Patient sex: M
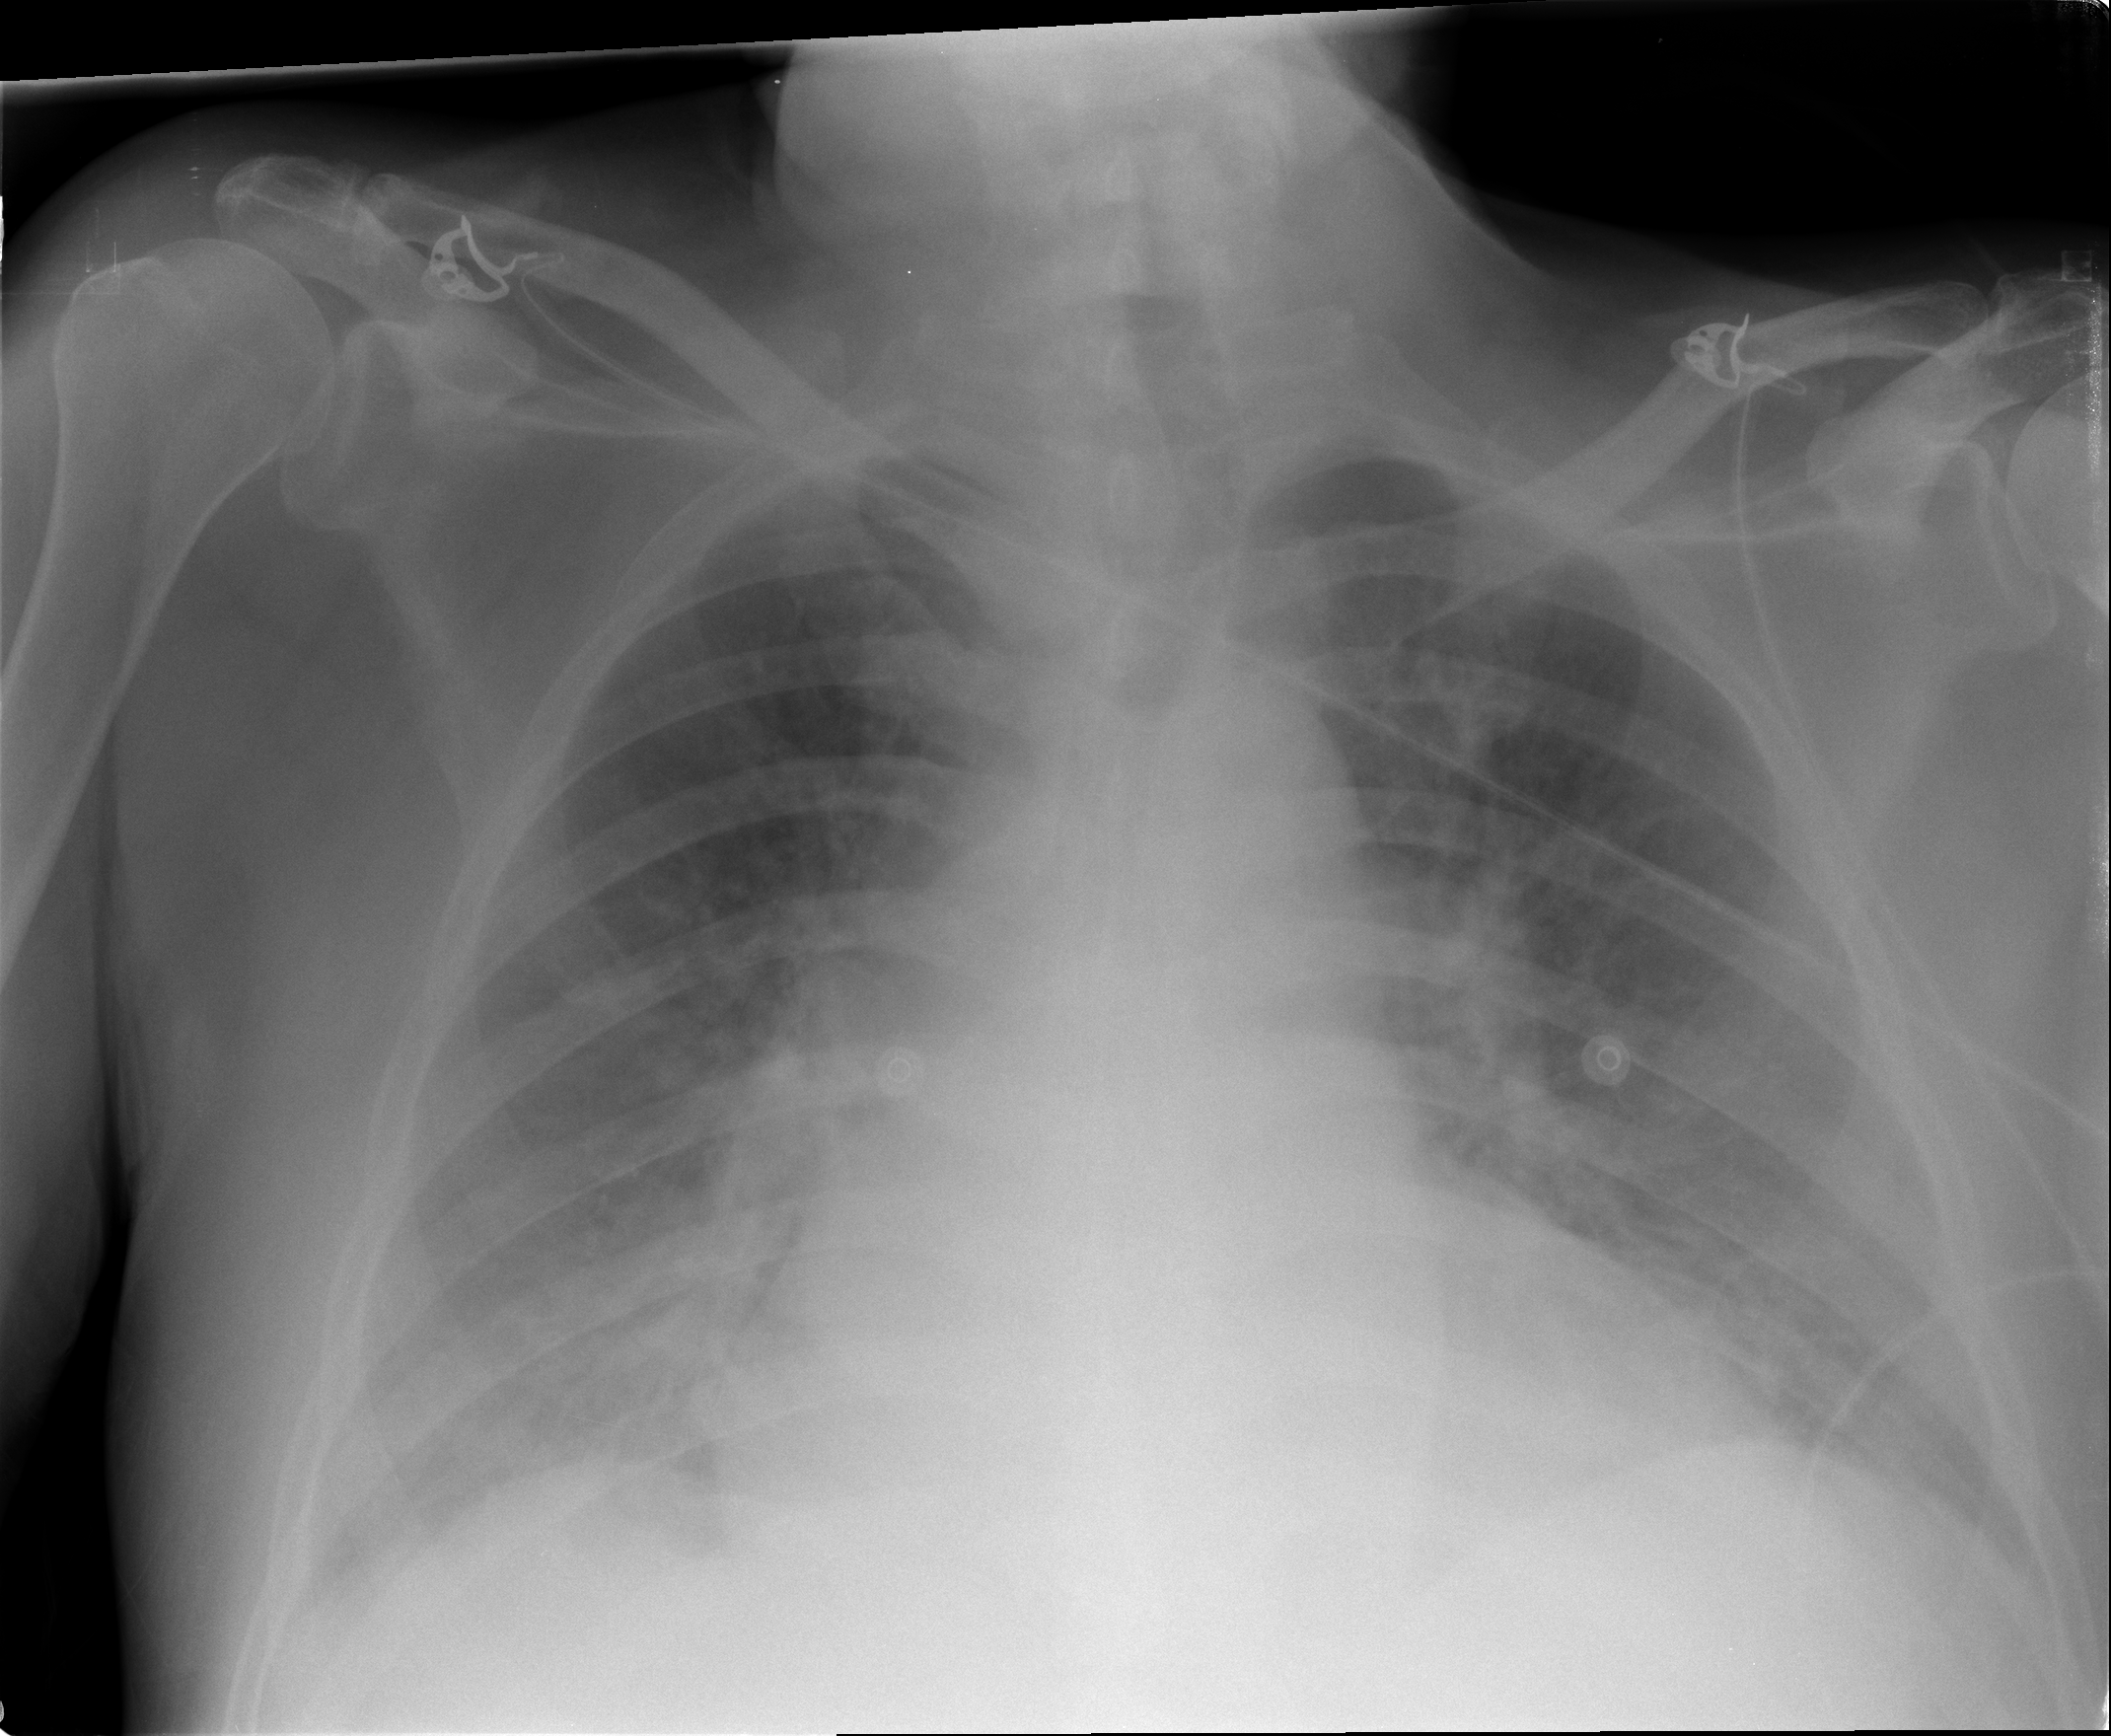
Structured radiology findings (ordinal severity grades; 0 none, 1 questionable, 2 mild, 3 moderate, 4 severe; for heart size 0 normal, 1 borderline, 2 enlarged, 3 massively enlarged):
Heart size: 2
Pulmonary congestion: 3
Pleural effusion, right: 2
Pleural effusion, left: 0
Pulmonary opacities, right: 2
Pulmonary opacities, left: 2
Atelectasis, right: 2
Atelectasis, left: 2